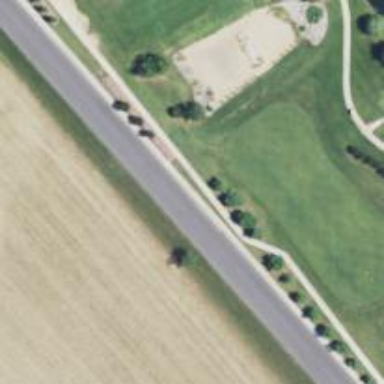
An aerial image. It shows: Service road designated as golf cart path.